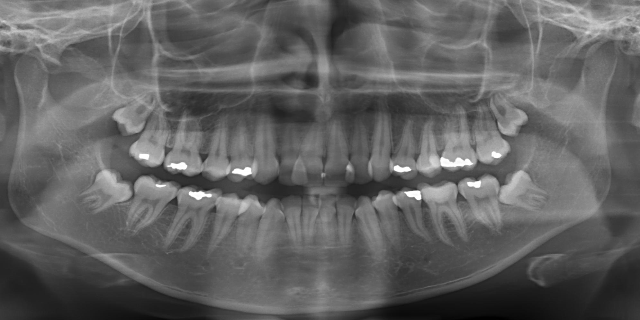
adult